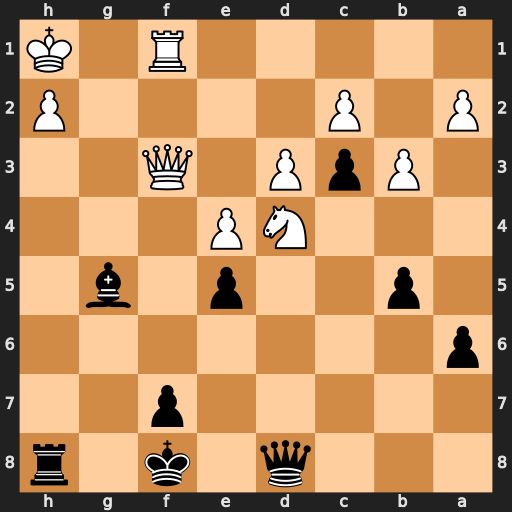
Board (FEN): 3q1k1r/5p2/p7/1p2p1b1/3NP3/1PpP1Q2/P1P4P/5R1K
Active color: b
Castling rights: -
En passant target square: -
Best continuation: Bf4 Rf2 Qxd4